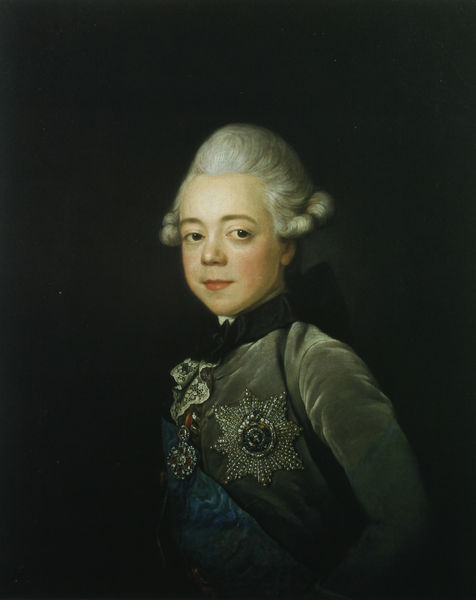
Titel: Großfürst Paul
Künstler: Jean-Louis Voille
Standort: St. Petersburg
Institution: Schloss Pawlowsk
Schlagwörter: blau, dunkel, gemälde, haut, kopf, körper, mann, schatten, weiß, grün, braun, brust, frankreich, frisur, grau, haar, hintergrund, licht, mund, nase, ohr, orange, profil, schwarz, stirn, blick, rot, schal, malerei, ornament, schleife, anzug, hose, jacke, jung, arm, augen, barock, falten, gesicht, kragen, mensch, samt, silber, bild, bildnis, portrait, porträt, öl, auge, gewand, haare, mantel, adel, kind, person, schleifen, edelsteine, england, kinn, lippen, locke, locken, ohren, potrait, rokoko, rouge, schulter, seide, perücke, schärpe, infant, wangen, halsband, kette, hof, ölgemälde, dekoration, zopf, ernst, brauen, glanz, halstuch, pupillen, edel, junge, wange, fein, fliege, jackett, oberkörper, jacket, halskette, make up, masche, foto, eisen, stolz, knabe, stern, bub, militär, uniform, abzeichen, orden, scherpe, brokat, fürst, österreich, gedreht, geheimratsecken, prinz, edelstein, preussen, hofstaat, ludwig, perrücke, mozart, gepudert, regent, schleige, lichtpunkt, la tour, boldnis, augenwinkel, gilet, bkhbbjk, mozartlocken, schlau, schelife, aermel, krange